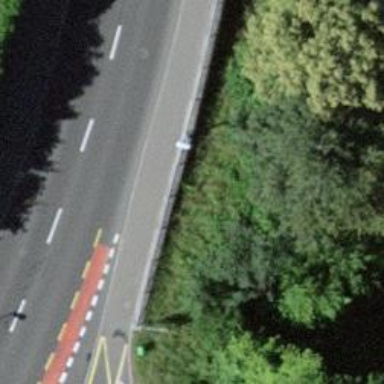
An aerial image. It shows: Asphalt cycleway.